Interaction volume radius: 5 \u00c5
Interaction volume height: 25 \u00c5
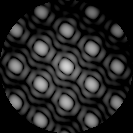
Disorder parameter: 0.006857